Question: Have tried various ways of selecting all values in a dataframe based on a deeper level index. The dataframe looks like this:

I created the dataframe using:
'''
# create the time list
times = []
# change start and end dates to reduce processing during testing
start = datetime(2007, 2, 1, 0, 0, 0) #start = datetime(2007, 1, 1, 0, 0, 0)
end = datetime(2007, 2, 2, 23, 59, 59) #end = datetime(2007, 12, 31, 23, 59, 59)
for dt in rrule.rrule(rrule.MINUTELY, interval=10, dtstart=start, until=end):
times.append(dt)
# create the solar zenith angle dataframe
columns = ['lat', 'lon', 'szen']
pos = ['left', 'centre', 'right']*len(times)
times3 = [x for pair in zip(times,times,times) for x in pair]
szen_df = pd.DataFrame(index=[times3, pos], columns=columns)
szen_df.index.names = ['time', 'pos']
szen_df.name = 'subsat_sol_zen'
'''
I need to select all values with the level 'pos' index being 'left'.
I have tried all of the following and none work:
'''
orb_df.loc(axis=0)[(slice(None),'left'),:]
orb_df.loc[(slice(None),'left'),:]
orb_df.loc[(slice(None),'left')]
orb_df.ix('left', level='pos', axis=1)
orb_df.loc[('left', level='pos')]
orb_df.loc(axis=0)[:, 'left')]
'''
and many more....
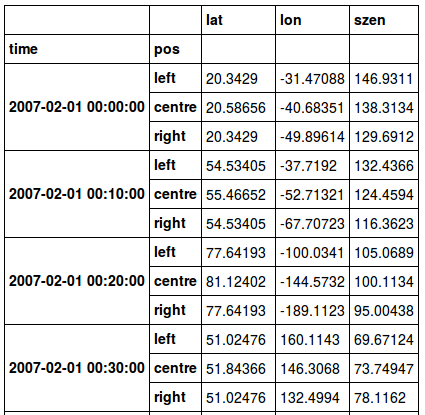
Answer: Try this. 'orb_df.xs('left', level='pos')'
'''
import pandas as pd
import numpy as np
np.random.seed(0)
multi_index = pd.MultiIndex.from_product([pd.date_range('2007-02-01 00:00:00', '2007-02-01 00:30:00', freq='10min'), ['left', 'center', 'right']], names=['time', 'pos'])
orb_df = pd.DataFrame(np.random.randn(12, 3), index=multi_index, columns=['lat', 'lon', 'szen'])
Out[178]:
lat lon szen
time pos
2007-02-01 00:00:00 left 1.7641 0.4002 0.9787
center 2.2409 1.8676 -0.9773
right 0.9501 -0.1514 -0.1032
2007-02-01 00:10:00 left 0.4106 0.1440 1.4543
center 0.7610 0.1217 0.4439
right 0.3337 1.4941 -0.2052
2007-02-01 00:20:00 left 0.3131 -0.8541 -2.5530
center 0.6536 0.8644 -0.7422
right 2.2698 -1.4544 0.0458
2007-02-01 00:30:00 left -0.1872 1.5328 1.4694
center 0.1549 0.3782 -0.8878
right -1.9808 -0.3479 0.1563
orb_df.xs('left', level='pos')
Out[179]:
lat lon szen
time
2007-02-01 00:00:00 1.7641 0.4002 0.9787
2007-02-01 00:10:00 0.4106 0.1440 1.4543
2007-02-01 00:20:00 0.3131 -0.8541 -2.5530
2007-02-01 00:30:00 -0.1872 1.5328 1.4694
'''
Use the csv file you sent to me,
'''
import pandas as pd
import numpy as np
file_path = '/home/Jian/Downloads/test.csv'
orb_df = pd.read_csv(file_path, index_col=[0,1])
Out[10]:
lat lon szen
time pos
2007-02-01 00:00:00 left 20.3429 -31.4709 <PHONE>
centre 20.5866 -40.6835 <PHONE>
right 20.3429 -49.8961 <PHONE>
2007-02-01 00:10:00 left 54.5340 -37.7192 <PHONE>
centre 55.4665 -52.7132 <PHONE>
right 54.5340 -67.7072 <PHONE>
2007-02-01 00:20:00 left 77.6419 -<PHONE> <PHONE>
centre 81.1240 -<PHONE> <PHONE>
right 77.6419 -<PHONE> 95.0044
2007-02-01 00:30:00 left 51.0248 <PHONE> 69.6712
centre 51.8437 <PHONE> 73.7495
right 51.0248 <PHONE> 78.1162
2007-02-01 00:40:00 left 16.6625 <PHONE> 44.4155
centre 16.8591 <PHONE> 50.7311
right 16.6625 <PHONE> 57.5004
... ... ... ...
2007-02-01 23:10:00 left -75.6124 60.5806 83.4491
centre -78.4466 23.4148 84.4668
right -75.6124 -13.7510 85.6084
2007-02-01 23:20:00 left -45.6521 -5.7924 <PHONE>
centre -46.3280 -18.1932 <PHONE>
right -45.6521 -30.5941 <PHONE>
2007-02-01 23:30:00 left -11.1859 -19.3416 <PHONE>
centre -11.3158 -28.1436 <PHONE>
right -11.1859 -36.9456 <PHONE>
2007-02-01 23:40:00 left 23.6844 -26.8516 <PHONE>
centre 23.9728 -36.2861 <PHONE>
right 23.6844 -45.7205 <PHONE>
2007-02-01 23:50:00 left 57.6906 -33.1493 <PHONE>
centre 58.7443 -49.4604 <PHONE>
right 57.6906 -65.7715 <PHONE>
[432 rows x 3 columns]
orb_df.xs('left', level='pos')
Out[12]:
lat lon szen
time
2007-02-01 00:00:00 20.3429 -31.4709 <PHONE>
2007-02-01 00:10:00 54.5340 -37.7192 <PHONE>
2007-02-01 00:20:00 77.6419 -<PHONE> <PHONE>
2007-02-01 00:30:00 51.0248 <PHONE> 69.6712
2007-02-01 00:40:00 16.6625 <PHONE> 44.4155
2007-02-01 00:50:00 -18.2235 <PHONE> 32.9172
2007-02-01 01:00:00 -52.4325 <PHONE> 46.2247
2007-02-01 01:10:00 -77.7702 83.6864 71.4977
2007-02-01 01:20:00 -53.4182 -30.5365 <PHONE>
2007-02-01 01:30:00 -19.2653 -47.6486 <PHONE>
2007-02-01 01:40:00 15.6083 -55.9040 <PHONE>
2007-02-01 01:50:00 50.0034 -62.1749 <PHONE>
2007-02-01 02:00:00 77.4362 -94.9213 <PHONE>
2007-02-01 02:10:00 55.5404 <PHONE> 73.4941
2007-02-01 02:20:00 21.3963 <PHONE> 47.3988
... ... ... ...
2007-02-01 21:30:00 -72.6257 64.6434 88.9781
2007-02-01 21:40:00 -41.0389 16.8782 <PHONE>
2007-02-01 21:50:00 -6.4433 4.7938 <PHONE>
2007-02-01 22:00:00 28.3995 -2.3735 <PHONE>
2007-02-01 22:10:00 62.0610 -8.8964 <PHONE>
2007-02-01 22:20:00 74.2087 -<PHONE> 93.6189
2007-02-01 22:30:00 43.1833 <PHONE> 63.0598
2007-02-01 22:40:00 8.5652 <PHONE> 39.7115
2007-02-01 22:50:00 -26.2772 <PHONE> 34.1985
2007-02-01 23:00:00 -60.0139 <PHONE> 51.5113
2007-02-01 23:10:00 -75.6124 60.5806 83.4491
2007-02-01 23:20:00 -45.6521 -5.7924 <PHONE>
2007-02-01 23:30:00 -11.1859 -19.3416 <PHONE>
2007-02-01 23:40:00 23.6844 -26.8516 <PHONE>
2007-02-01 23:50:00 57.6906 -33.1493 <PHONE>
[144 rows x 3 columns]
'''